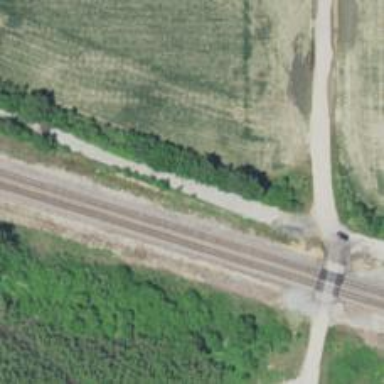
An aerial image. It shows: Unclassified road.